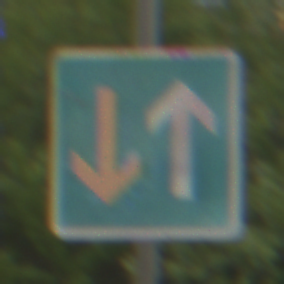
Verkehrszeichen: VorrangVorGegenverkehr
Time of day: MorningAfternoon
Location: Outdoor (Nature)
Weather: Overcast
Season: NotSpecified
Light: Natural